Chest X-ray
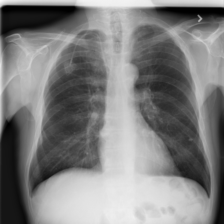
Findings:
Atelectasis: negative
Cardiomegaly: negative
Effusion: negative
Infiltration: negative
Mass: negative
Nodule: negative
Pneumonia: negative
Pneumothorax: negative
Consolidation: negative
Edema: negative
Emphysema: negative
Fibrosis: negative
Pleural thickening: negative
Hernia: negative